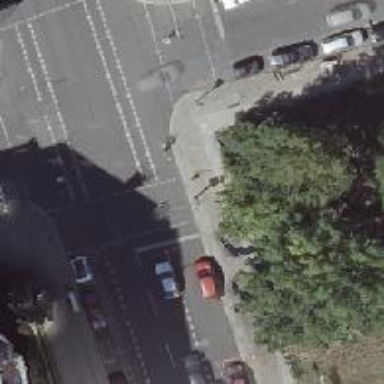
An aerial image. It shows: Road with traffic signals.